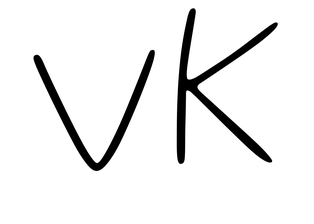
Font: Gluten_Thin